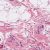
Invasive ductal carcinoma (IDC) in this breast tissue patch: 0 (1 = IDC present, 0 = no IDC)